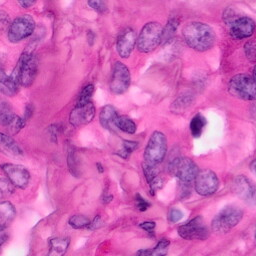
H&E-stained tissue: Pancreatic